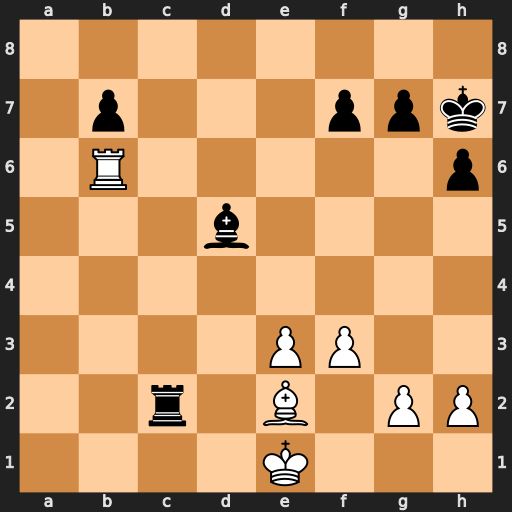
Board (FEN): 8/1p3ppk/1R5p/3b4/8/4PP2/2r1B1PP/4K3
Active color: w
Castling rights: -
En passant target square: -
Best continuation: Bd3+ g6 Bxc2